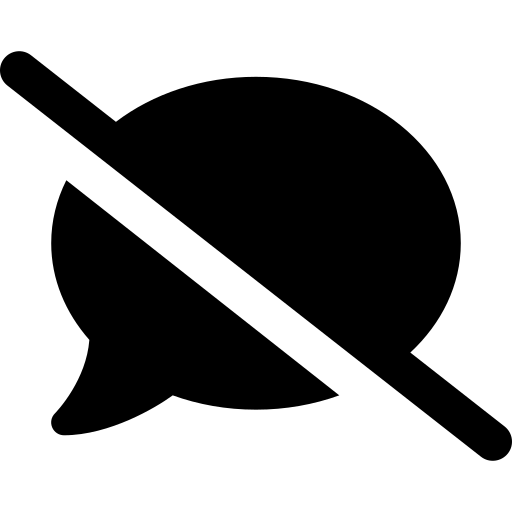
Tags: icon, FontAwesome, fa-icon, solid, comment, slash